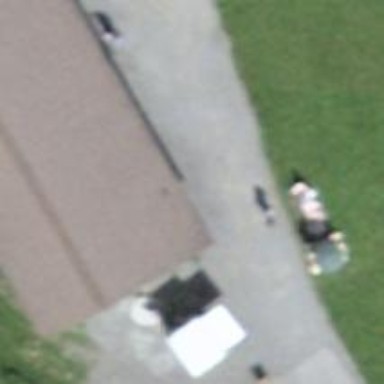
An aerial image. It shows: Bench.